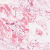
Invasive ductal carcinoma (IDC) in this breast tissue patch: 0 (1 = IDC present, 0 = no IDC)